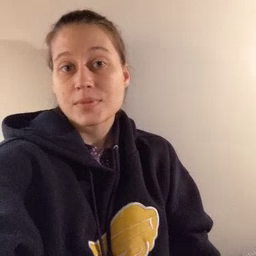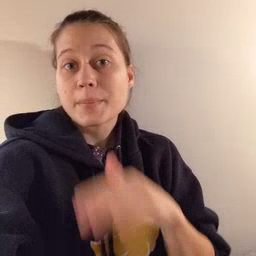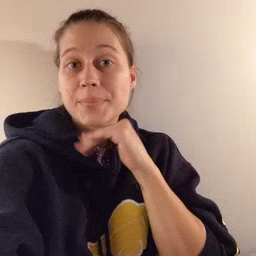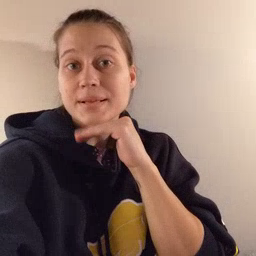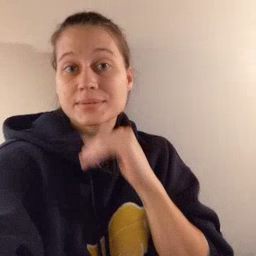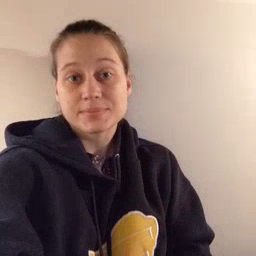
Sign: pig